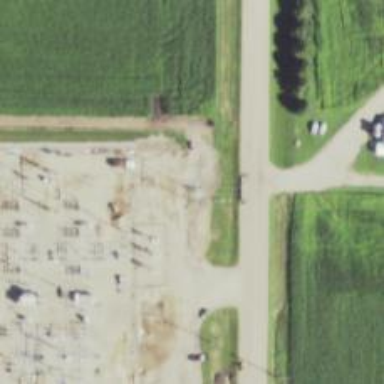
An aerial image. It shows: H-frame designed tower for power lines.